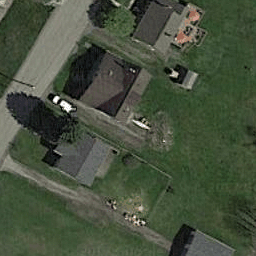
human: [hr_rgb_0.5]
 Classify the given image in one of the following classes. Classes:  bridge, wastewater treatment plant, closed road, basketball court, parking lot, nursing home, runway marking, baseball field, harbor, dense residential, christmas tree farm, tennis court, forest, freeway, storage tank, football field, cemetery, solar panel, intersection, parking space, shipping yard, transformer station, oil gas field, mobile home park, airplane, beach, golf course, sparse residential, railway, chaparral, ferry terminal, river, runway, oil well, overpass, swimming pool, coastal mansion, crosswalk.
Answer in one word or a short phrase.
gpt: sparse residential